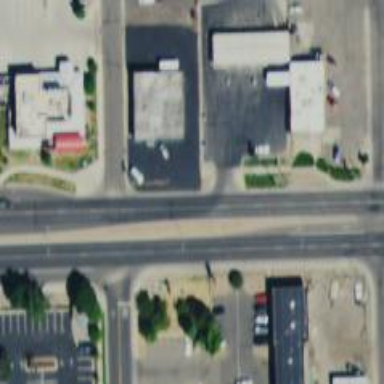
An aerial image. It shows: Asphalt road with grade1 quality. It is primary highway with separate sidewalks.